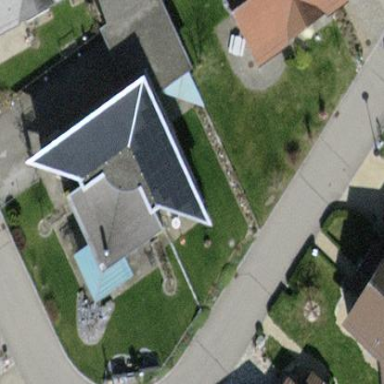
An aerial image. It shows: Detached building with skillion roof shape.